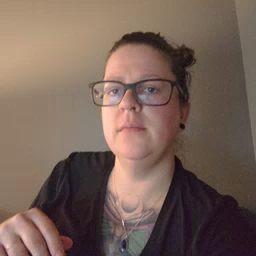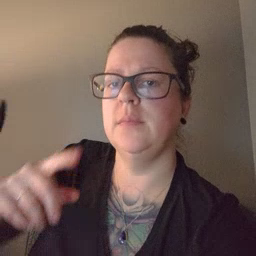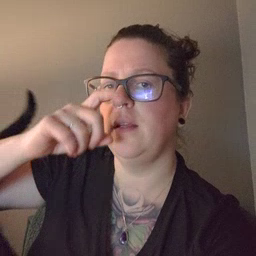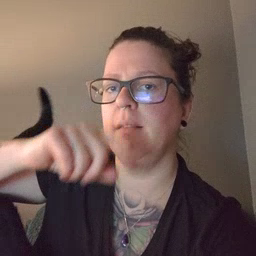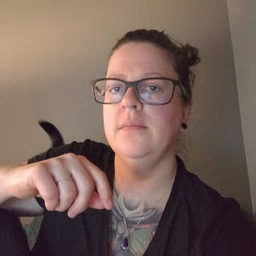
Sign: doll